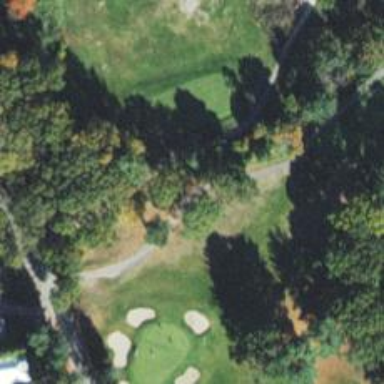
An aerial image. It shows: Asphalt service road used as golf cart path.